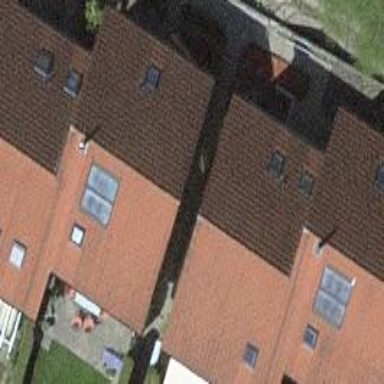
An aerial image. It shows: House with gabled roof that runs across the building.